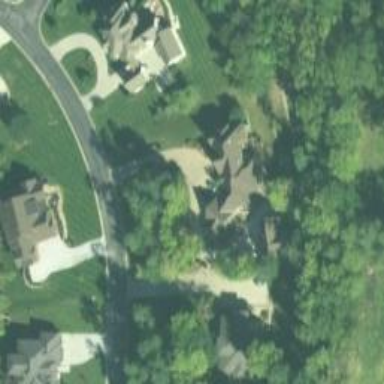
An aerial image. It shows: Driveway.